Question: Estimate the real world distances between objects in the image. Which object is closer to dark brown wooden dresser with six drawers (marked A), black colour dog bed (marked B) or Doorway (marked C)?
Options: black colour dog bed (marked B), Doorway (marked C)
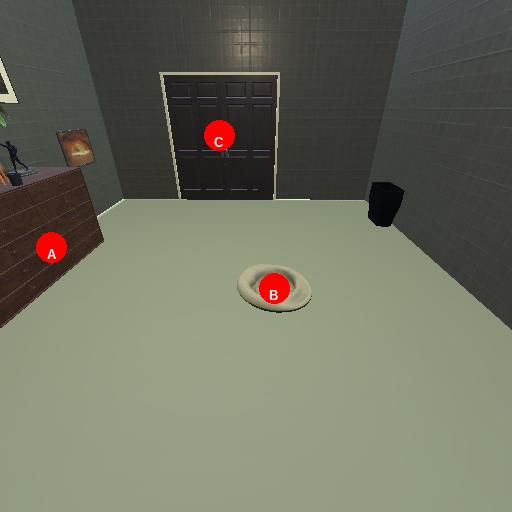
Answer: black colour dog bed (marked B)